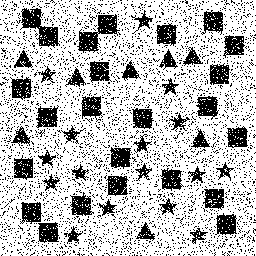
Squares: 24
Triangles: 8
Stars: 16
Total shapes: 48